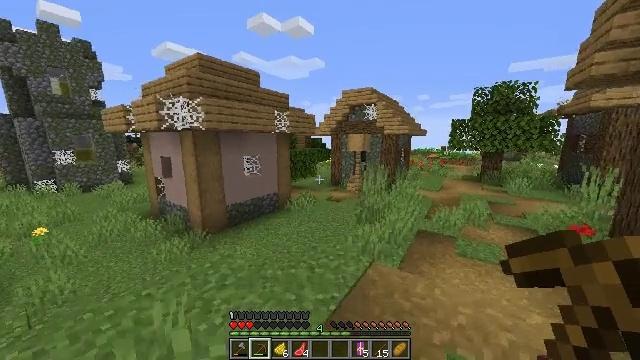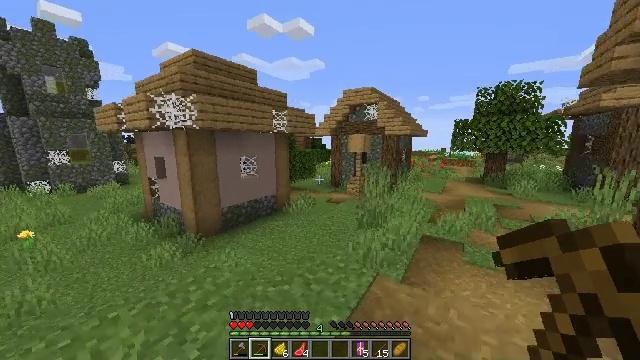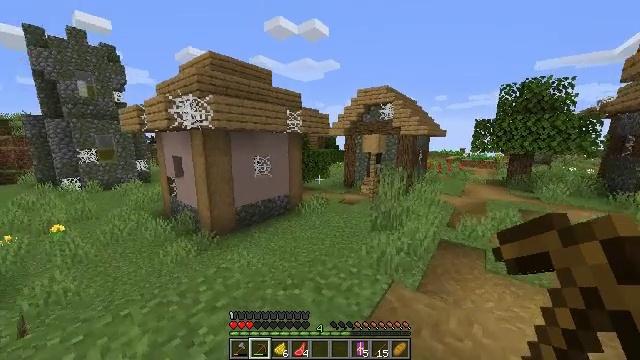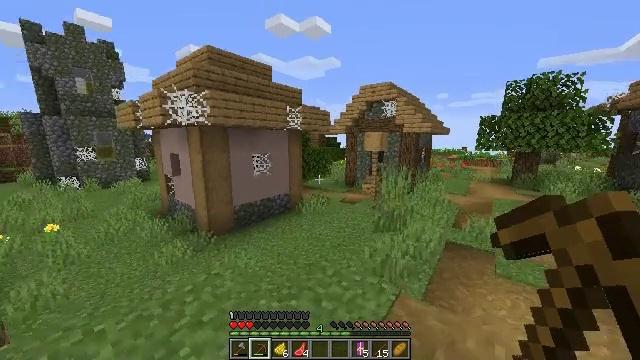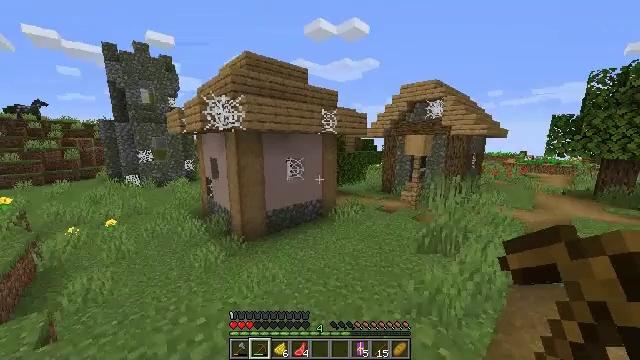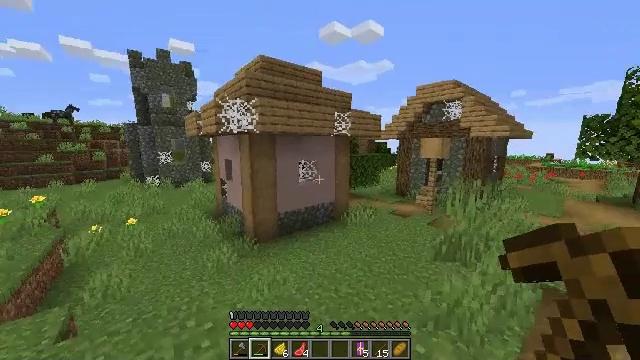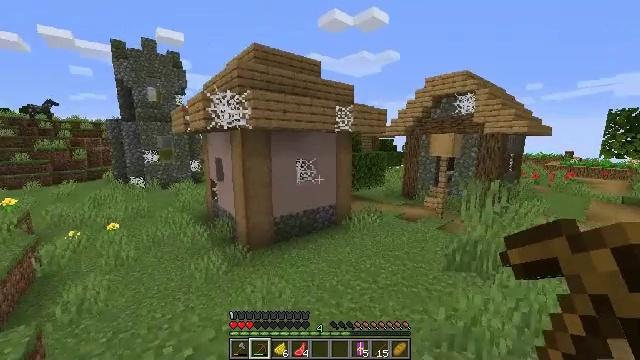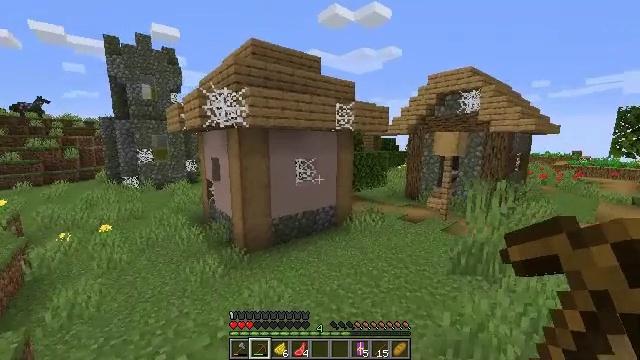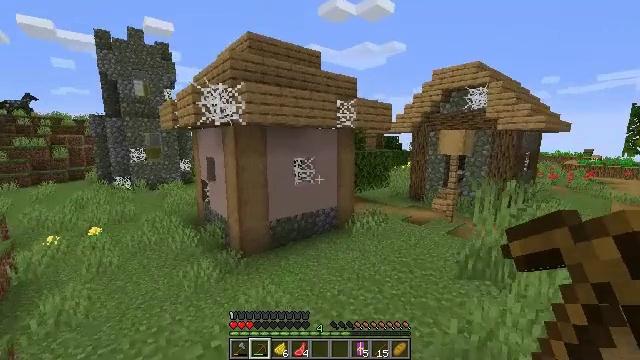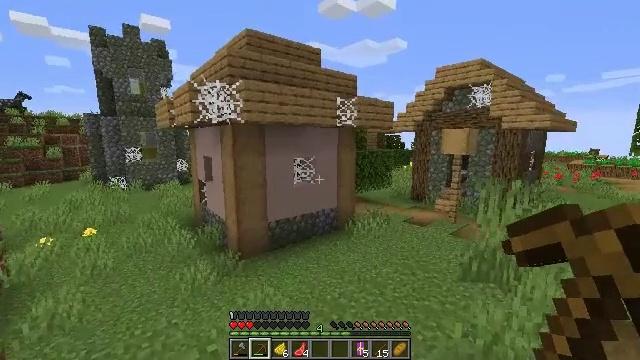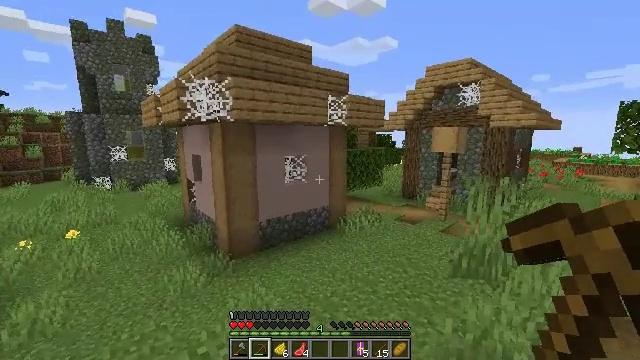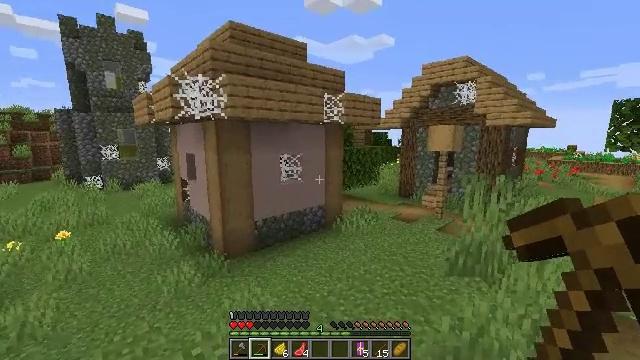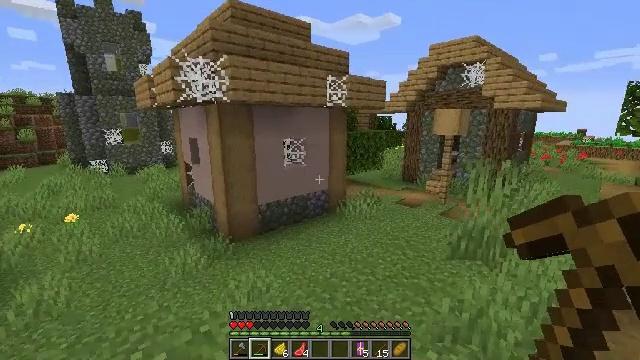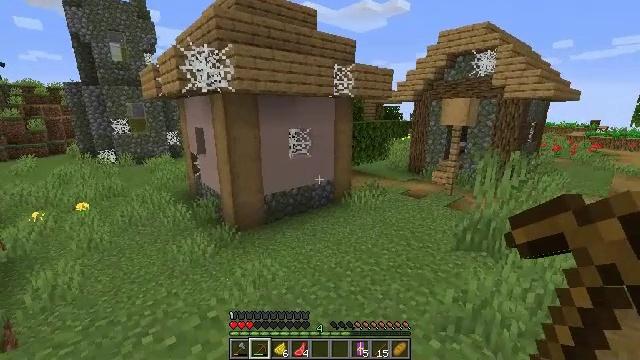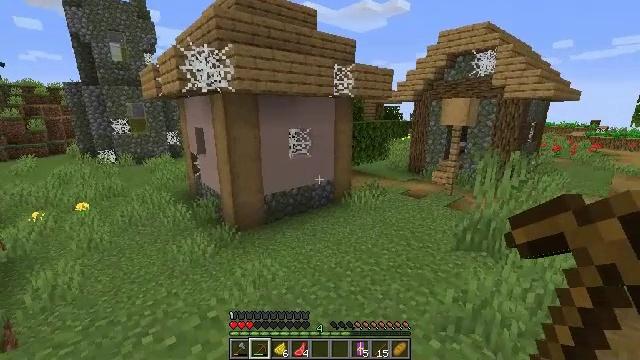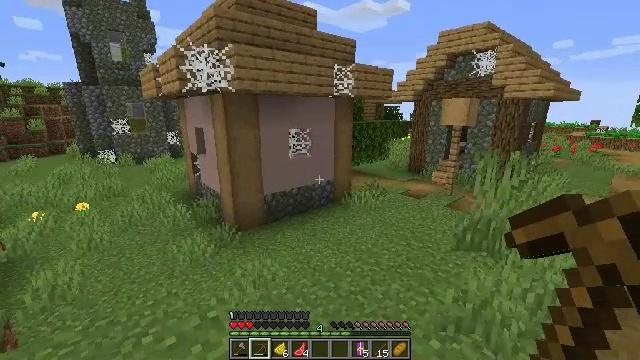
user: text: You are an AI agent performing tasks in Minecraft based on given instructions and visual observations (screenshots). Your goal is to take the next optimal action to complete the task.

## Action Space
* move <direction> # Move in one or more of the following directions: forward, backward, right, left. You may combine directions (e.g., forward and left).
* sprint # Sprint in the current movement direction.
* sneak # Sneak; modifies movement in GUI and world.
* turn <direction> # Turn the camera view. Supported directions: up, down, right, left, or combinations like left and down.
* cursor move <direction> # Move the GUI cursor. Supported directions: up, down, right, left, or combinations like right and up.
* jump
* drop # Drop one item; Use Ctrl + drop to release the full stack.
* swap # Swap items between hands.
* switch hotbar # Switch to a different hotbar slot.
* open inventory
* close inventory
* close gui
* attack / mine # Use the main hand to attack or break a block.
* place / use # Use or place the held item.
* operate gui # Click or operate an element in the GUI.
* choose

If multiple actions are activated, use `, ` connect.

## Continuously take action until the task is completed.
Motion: motion action
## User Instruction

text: Pick up white terracotta by mining.
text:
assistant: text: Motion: move forward
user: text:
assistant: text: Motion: move forward, turn left
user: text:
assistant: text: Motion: move forward
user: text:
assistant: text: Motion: move forward, turn left
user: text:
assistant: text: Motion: turn left
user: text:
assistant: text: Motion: no_op
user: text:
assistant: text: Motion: no_op
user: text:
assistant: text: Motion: no_op
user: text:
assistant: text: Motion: no_op
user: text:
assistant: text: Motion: turn right
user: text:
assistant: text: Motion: no_op
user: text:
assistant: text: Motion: turn down
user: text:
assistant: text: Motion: turn left and down
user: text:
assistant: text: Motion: no_op
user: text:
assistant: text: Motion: no_op
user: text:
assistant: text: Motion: no_op
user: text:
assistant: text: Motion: no_op
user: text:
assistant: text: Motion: no_op
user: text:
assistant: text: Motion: no_op
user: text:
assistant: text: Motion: no_op
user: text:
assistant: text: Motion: no_op
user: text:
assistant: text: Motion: no_op
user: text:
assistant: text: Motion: move forward
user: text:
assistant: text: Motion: move forward
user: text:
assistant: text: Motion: no_op
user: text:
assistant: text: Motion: no_op
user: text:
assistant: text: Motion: move forward
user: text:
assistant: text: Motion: move forward
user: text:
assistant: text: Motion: move forward
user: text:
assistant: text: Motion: move forward